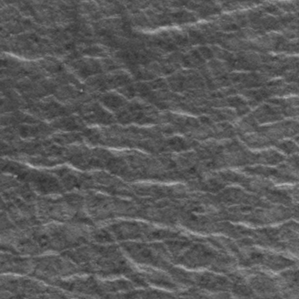
Label: frost